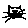
Label: cat